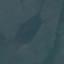
Label: HerbaceousVegetation